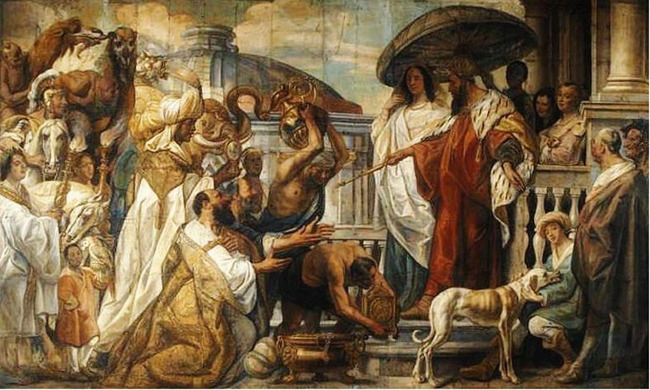
Title: Hommage van Kalief Harim-al-Rashid aan Karel de Grote
Artist: Jacques Jordaens
Earliest date: 1659
Latest date: 1660
Genre: cartoon (design)
Keywords: history (genre), queen, king, dog, horse, camel, elephant, parasol, scepter, architectural background, column (architectural element), saint